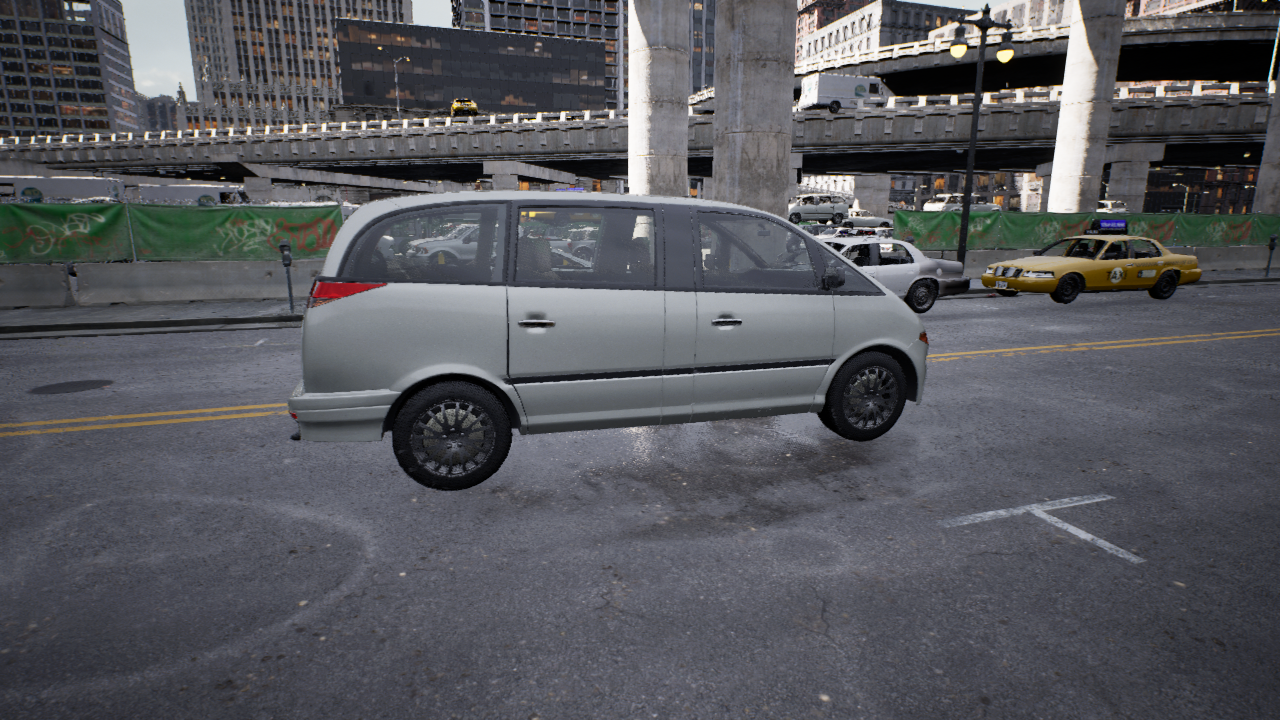
Venue: downtown
Lighting: clear day
Vehicle rig: minivan